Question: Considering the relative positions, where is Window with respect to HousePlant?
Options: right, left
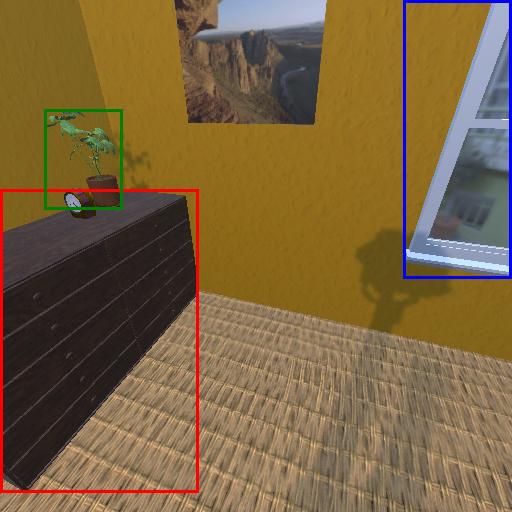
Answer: right